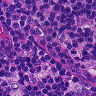
Metastatic tissue present: no